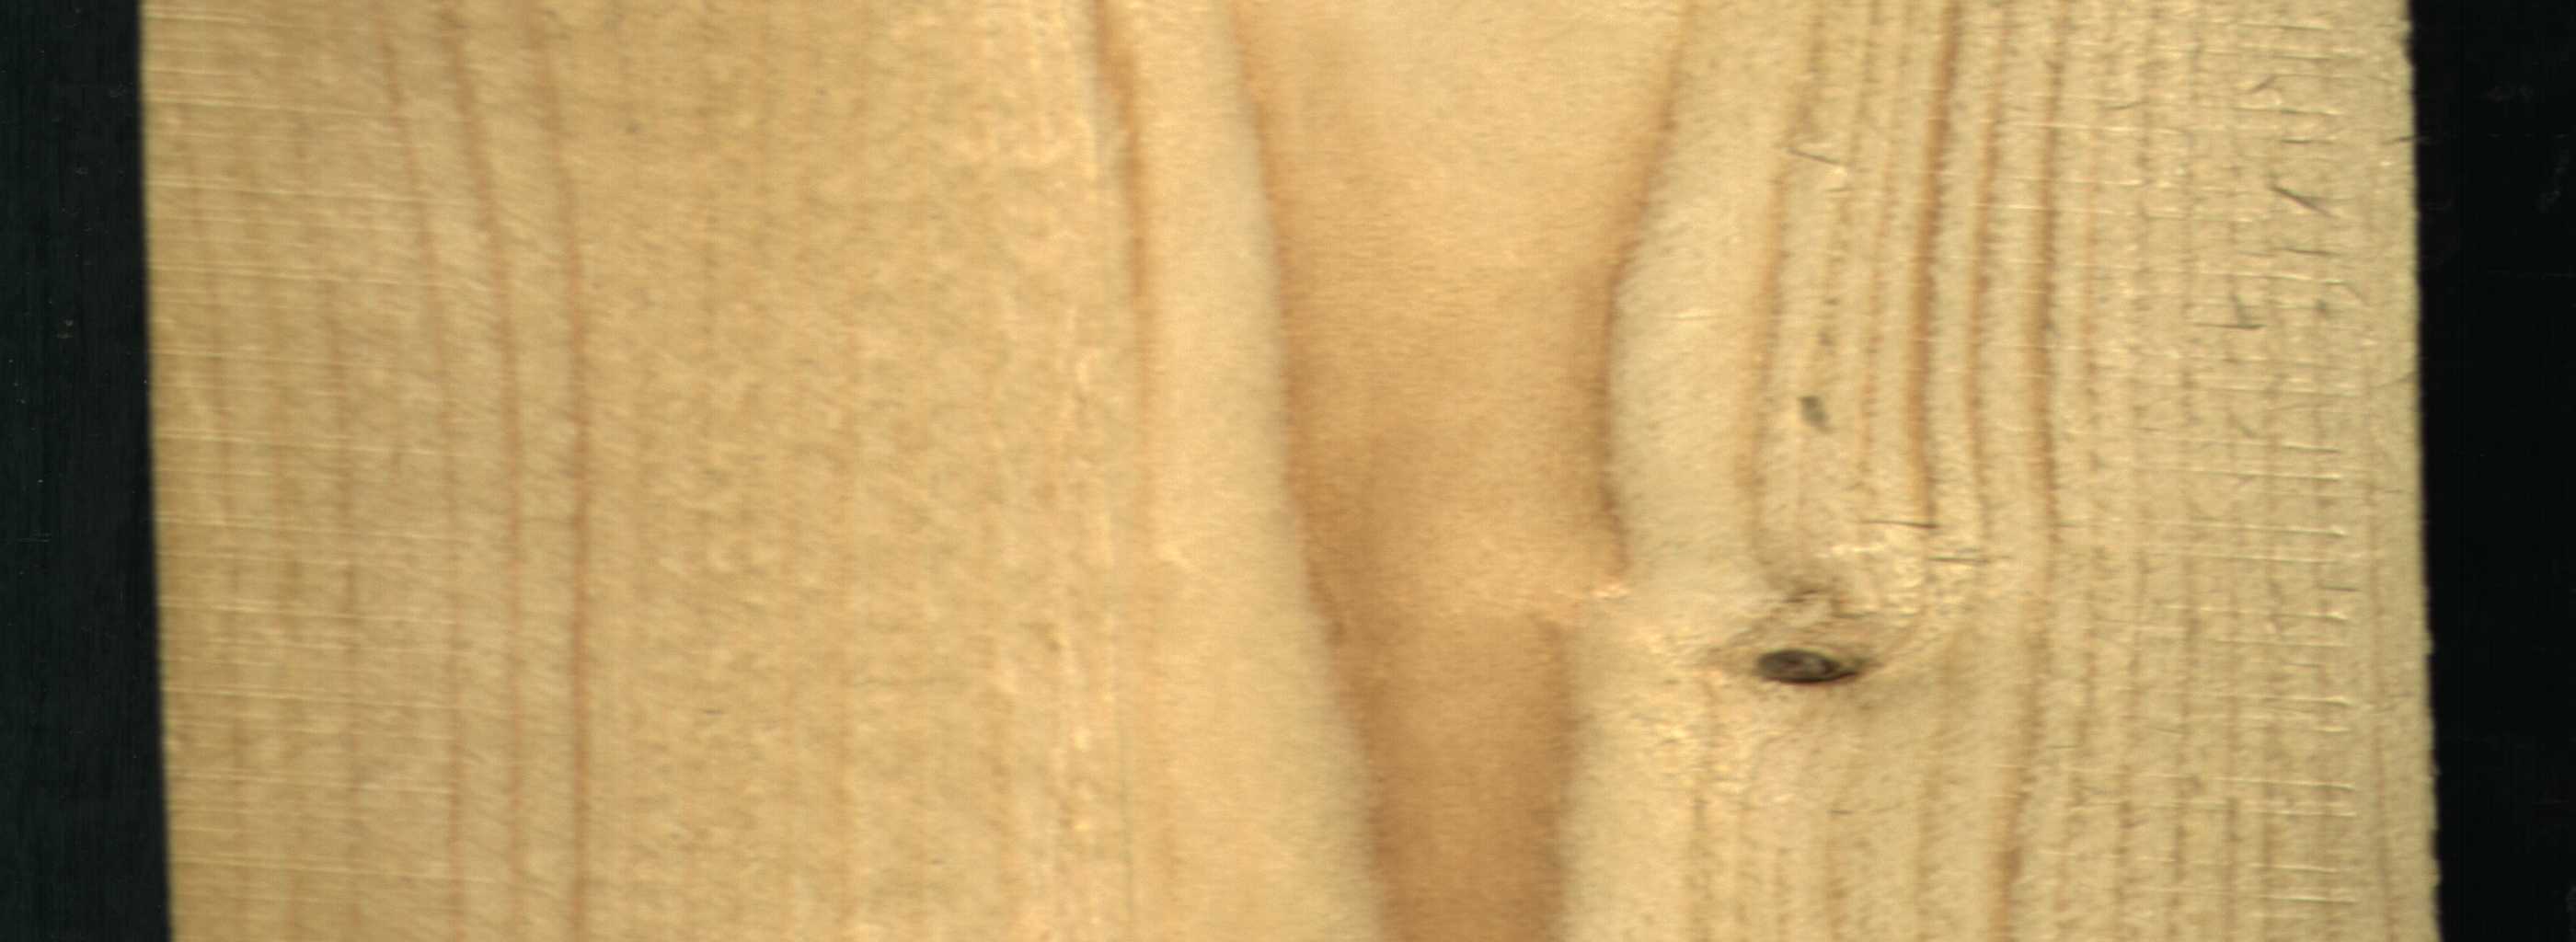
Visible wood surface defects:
Dead_Knot